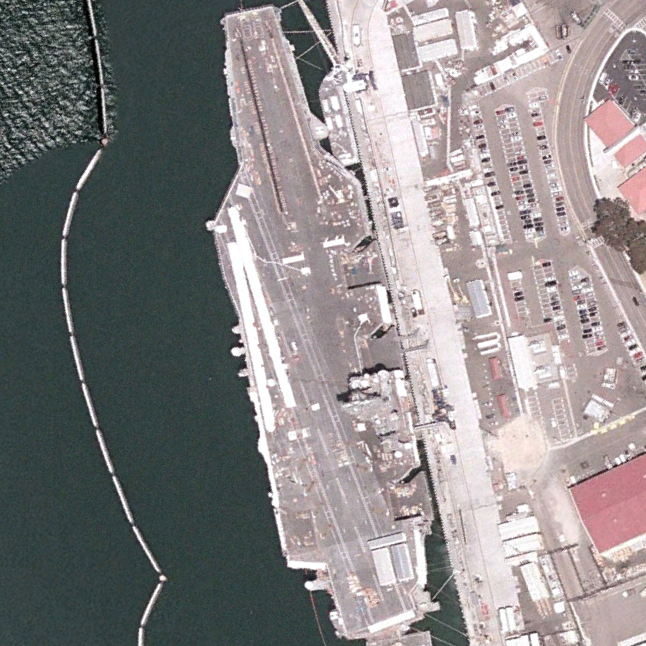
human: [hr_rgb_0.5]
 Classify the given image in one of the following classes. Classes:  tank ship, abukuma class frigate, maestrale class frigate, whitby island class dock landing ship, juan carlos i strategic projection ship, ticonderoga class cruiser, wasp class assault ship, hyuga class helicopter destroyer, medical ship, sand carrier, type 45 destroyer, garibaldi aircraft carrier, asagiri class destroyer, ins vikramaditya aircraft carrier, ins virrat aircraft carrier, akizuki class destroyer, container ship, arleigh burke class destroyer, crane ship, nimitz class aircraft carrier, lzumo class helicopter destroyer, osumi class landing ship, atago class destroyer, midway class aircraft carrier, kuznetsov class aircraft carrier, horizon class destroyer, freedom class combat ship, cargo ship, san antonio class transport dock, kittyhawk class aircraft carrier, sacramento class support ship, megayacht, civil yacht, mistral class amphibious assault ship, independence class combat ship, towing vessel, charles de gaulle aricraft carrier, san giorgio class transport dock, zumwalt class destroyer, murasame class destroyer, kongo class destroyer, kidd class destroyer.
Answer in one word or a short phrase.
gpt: Nimitz class aircraft carrier